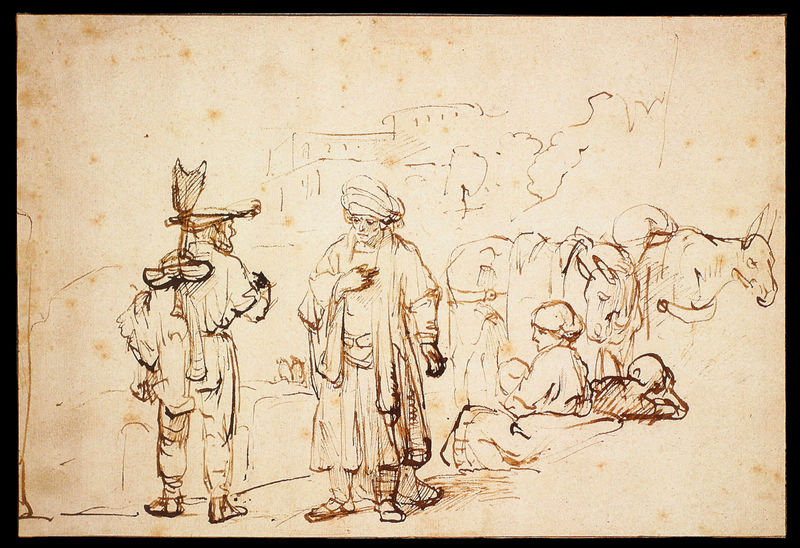
Titel: Der Levite mit dem Mann aus Gibeah
Künstler: Harmensz van Rijn Rembrandt
Institution: Frankfurt, Städelsches Kunstinstitut
Schlagwörter: feder, mann, umhang, sitzen, stadt, braun, frau, hintergrund, hut, köpfe, männer, skizze, zeichnung, gebäude, haus, kappe, architektur, stehen, boden, händler, kind, blatt, esel, pferd, pferde, liegen, bündel, mauer, grafik, graphik, rast, kutsche, karawane, tusche, burg, orient, schuh, entwurf, maultier, maultiere, sandale, handwerker, ross, reise, wanderer, bettler, rucksack, erschöpft, gespann, turban, träger, arabien, riss, zitadelle, pilger, storch, kalif, 1600, karawand